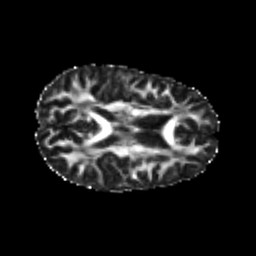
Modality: FA
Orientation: axial
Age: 25
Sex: female
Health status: healthy
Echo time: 0.074 s